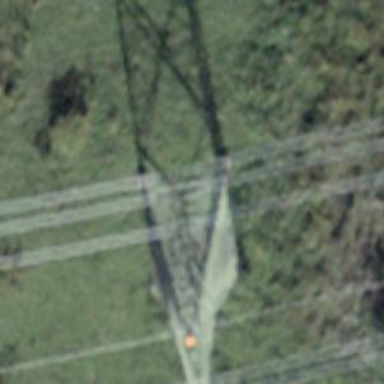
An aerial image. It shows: Power line in the image.